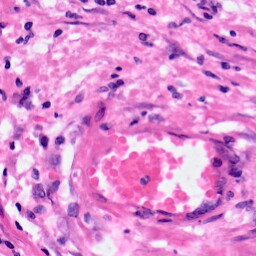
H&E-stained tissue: Pancreatic